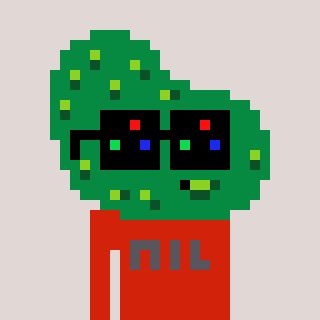
a pixel art character with square black sunglasses, a pickle-shaped head and a red-colored body on a warm background